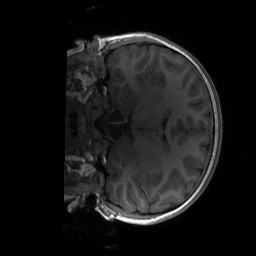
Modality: T1w
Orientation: coronal
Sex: female
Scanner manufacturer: siemens
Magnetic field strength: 3 T
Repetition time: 1.9 s
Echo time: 0.00243 s